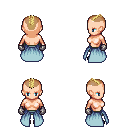
a pixel art fantasy rpg character, female body template, human, light skin, overskirt, teal pants, blonde short mohawk hairstyle, metal gloves, black slippers, four views (front, back, left, right), 2x2 character sprite sheet, small pixel art, hard edges, no anti-aliasing